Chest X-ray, PA view. Patient: 28 years old, sex F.
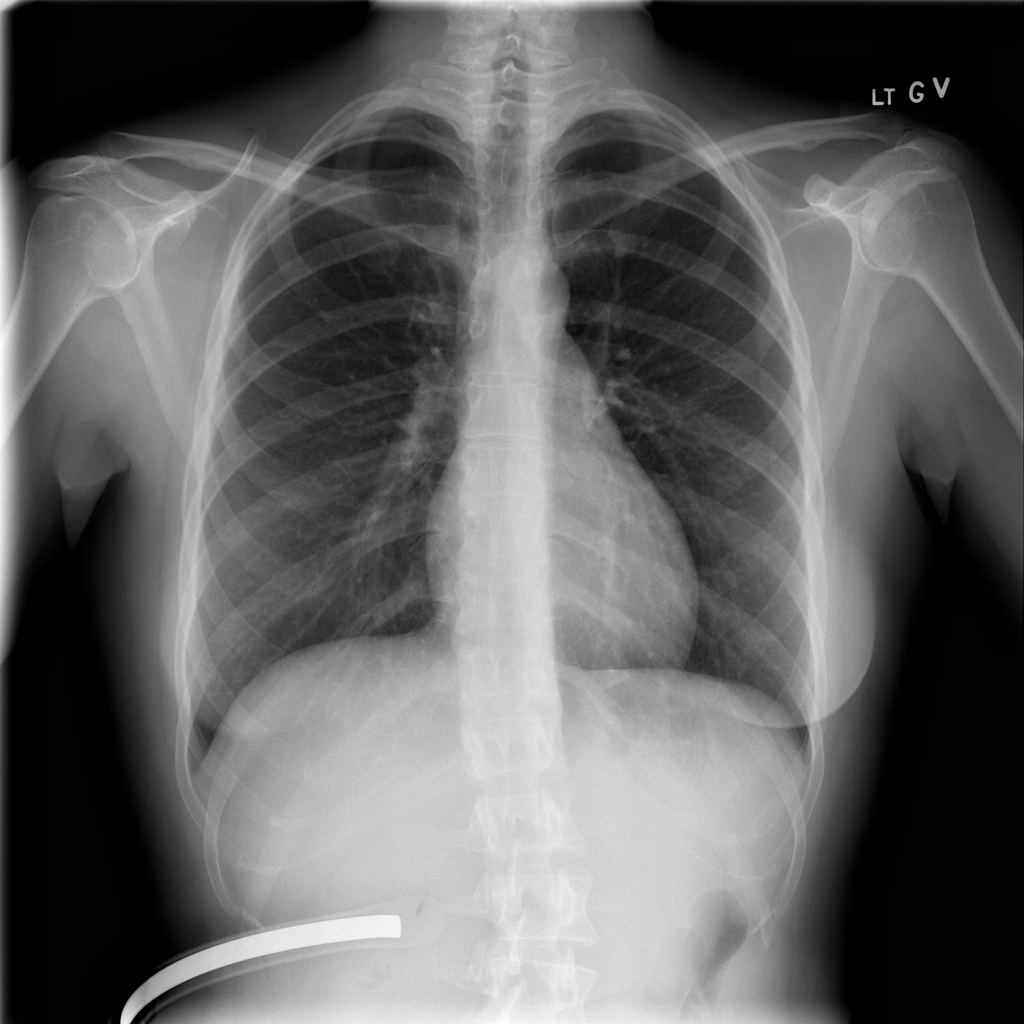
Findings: No Finding